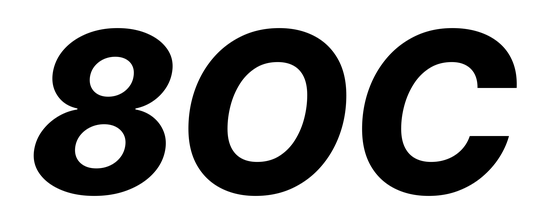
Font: Inter-Italic_ExtraBold_Italic